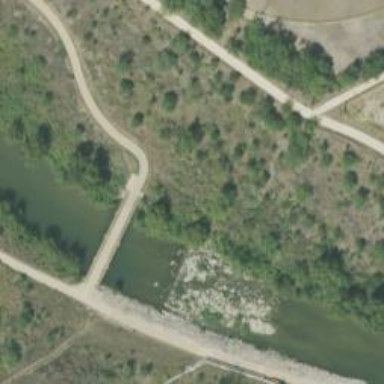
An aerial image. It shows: Path leading to low water crossing bridge.